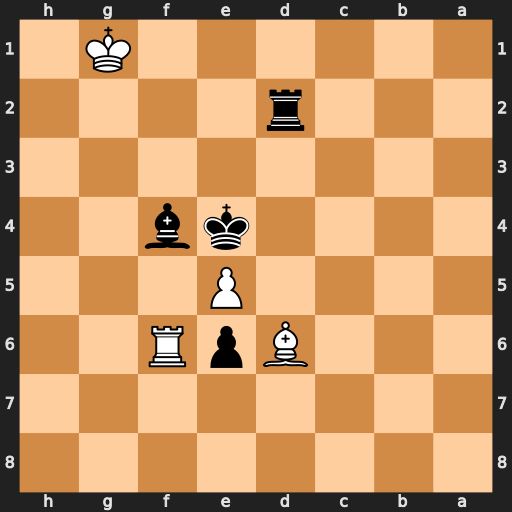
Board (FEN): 8/8/3BpR2/4P3/4kb2/8/3r4/6K1
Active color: b
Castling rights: -
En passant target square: -
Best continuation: Kf3 Rxf4+ Kxf4